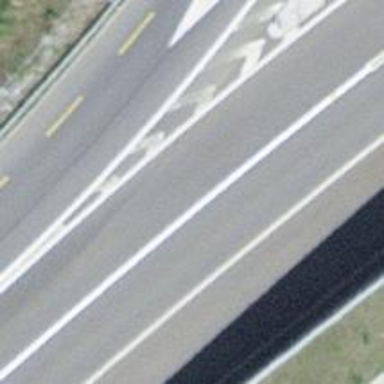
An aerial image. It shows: Trunk highway.